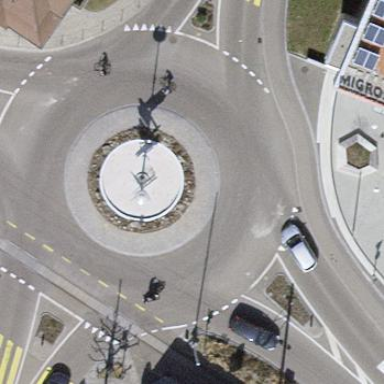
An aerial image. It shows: Primary highway with asphalt surface. The highway features roundabout with separate sidewalk.